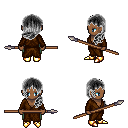
a pixel art fantasy rpg character, female body template, human, dark skin, brown robe, teal pants, gray left-swept hairstyle, gold boots, spear, four views (front, back, left, right), 2x2 character sprite sheet, small pixel art, hard edges, no anti-aliasing